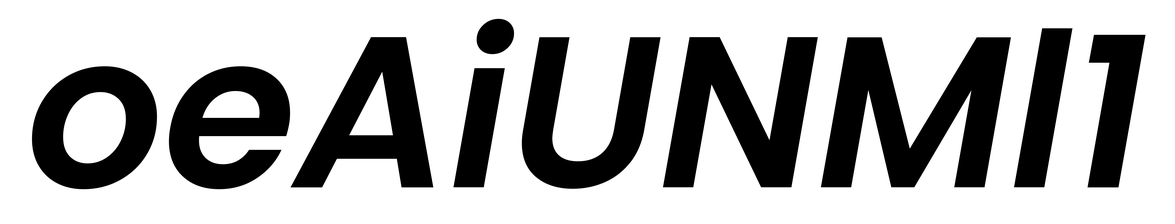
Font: Poppins-SemiBoldItalic